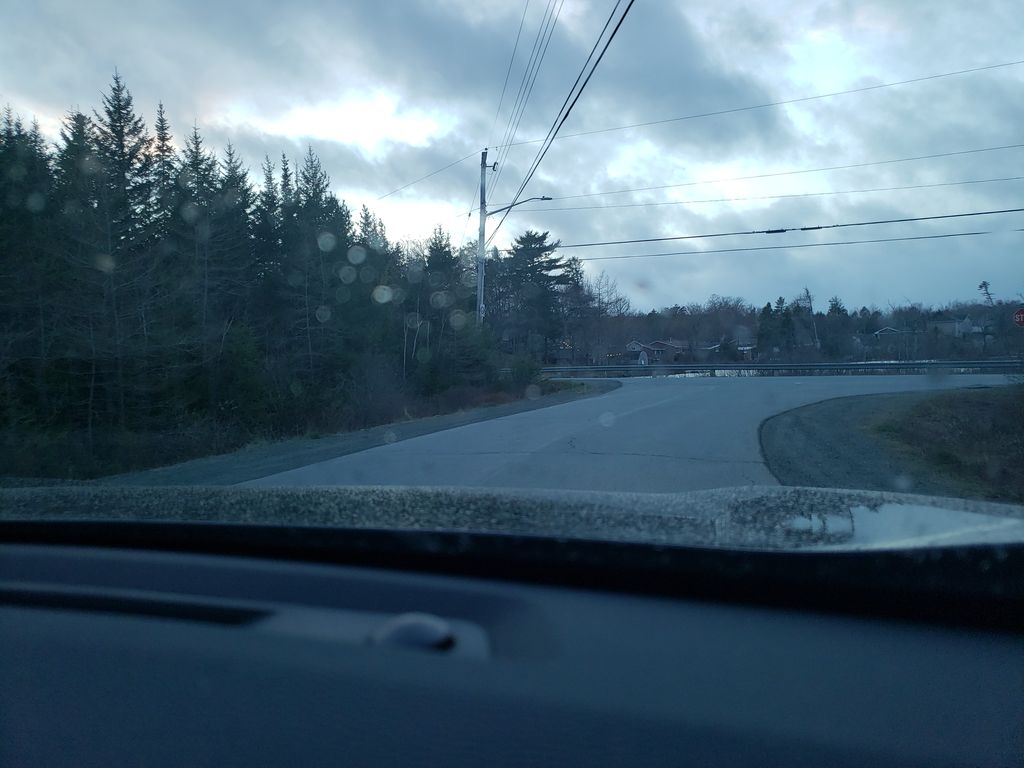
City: halifax